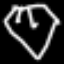
Label: diamond